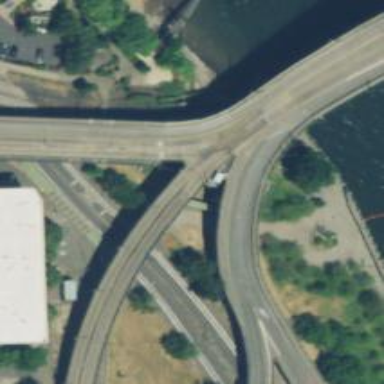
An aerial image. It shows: Secondary road with asphalt surface passing over bridge.